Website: bh-photo
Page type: address-validator
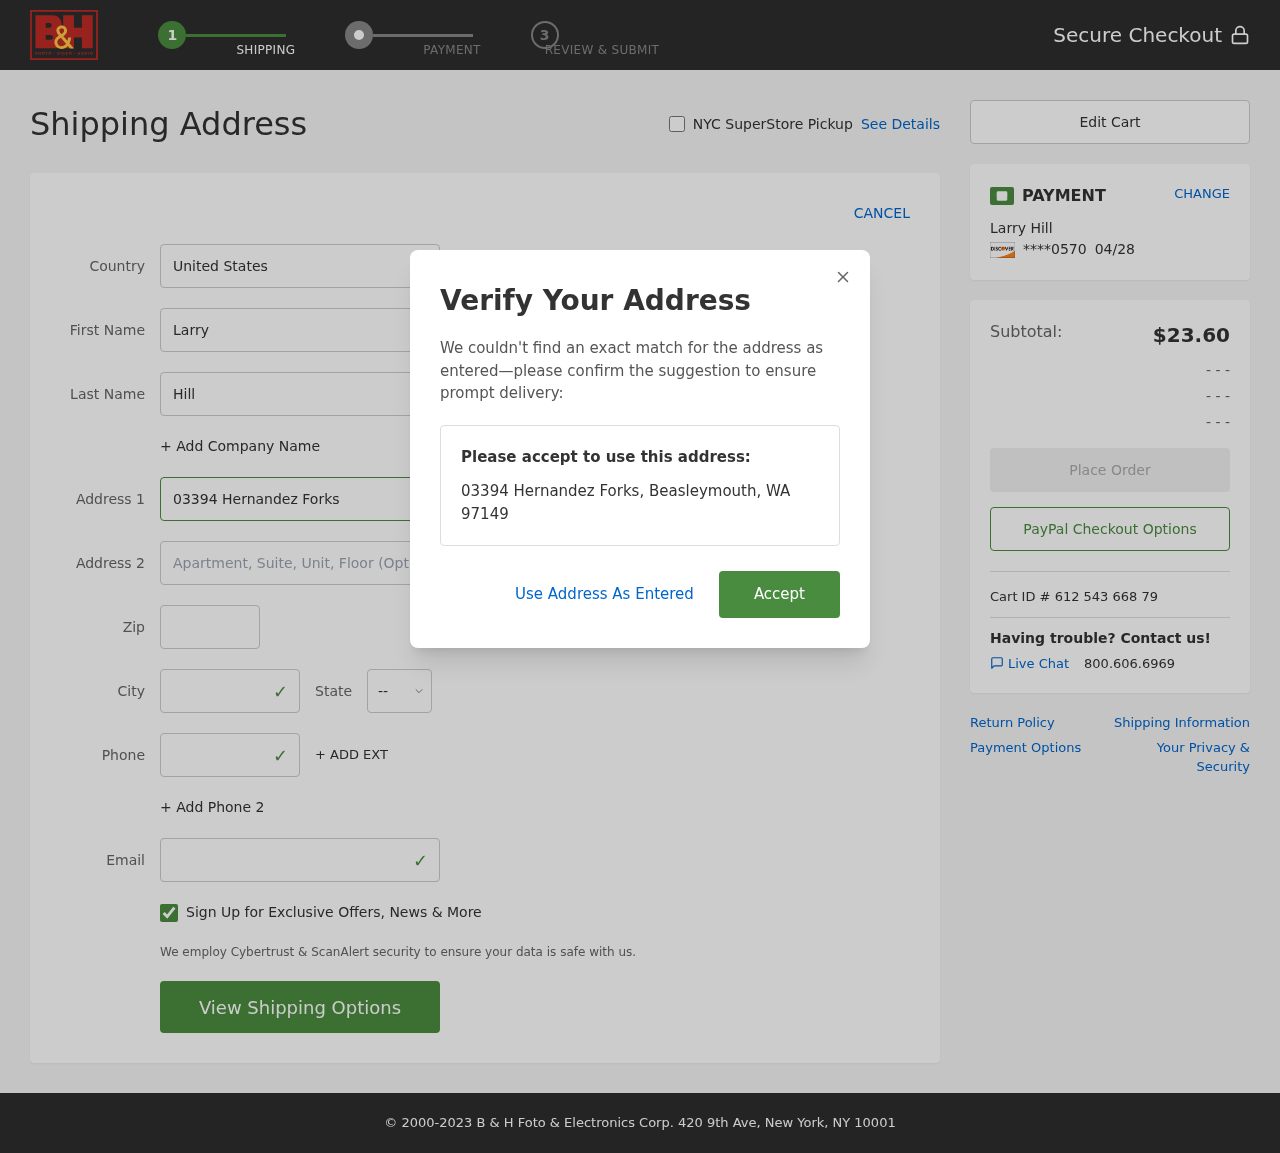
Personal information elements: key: PII_CARD_EXPIRY
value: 04/28
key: PII_CARD_LAST4
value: ****0570
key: PII_CITY
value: Beasleymouth
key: PII_COUNTRY
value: United States
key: PII_EMAIL
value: larry_hill@hotmail.com
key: PII_FIRSTNAME
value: Larry
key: PII_FULLNAME
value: Larry Hill
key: PII_LASTNAME
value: Hill
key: PII_PHONE
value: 4847958773
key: PII_POSTCODE
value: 97149
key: PII_STATE_ABBR
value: WA
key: PII_STREET
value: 03394 Hernandez Forks
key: PII_CITY_STATE_ZIP
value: Beasleymouth, WA 97149
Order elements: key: ORDER_SUBTOTAL
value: $23.60
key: ORDER_ID
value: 612 543 668 79